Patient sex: M
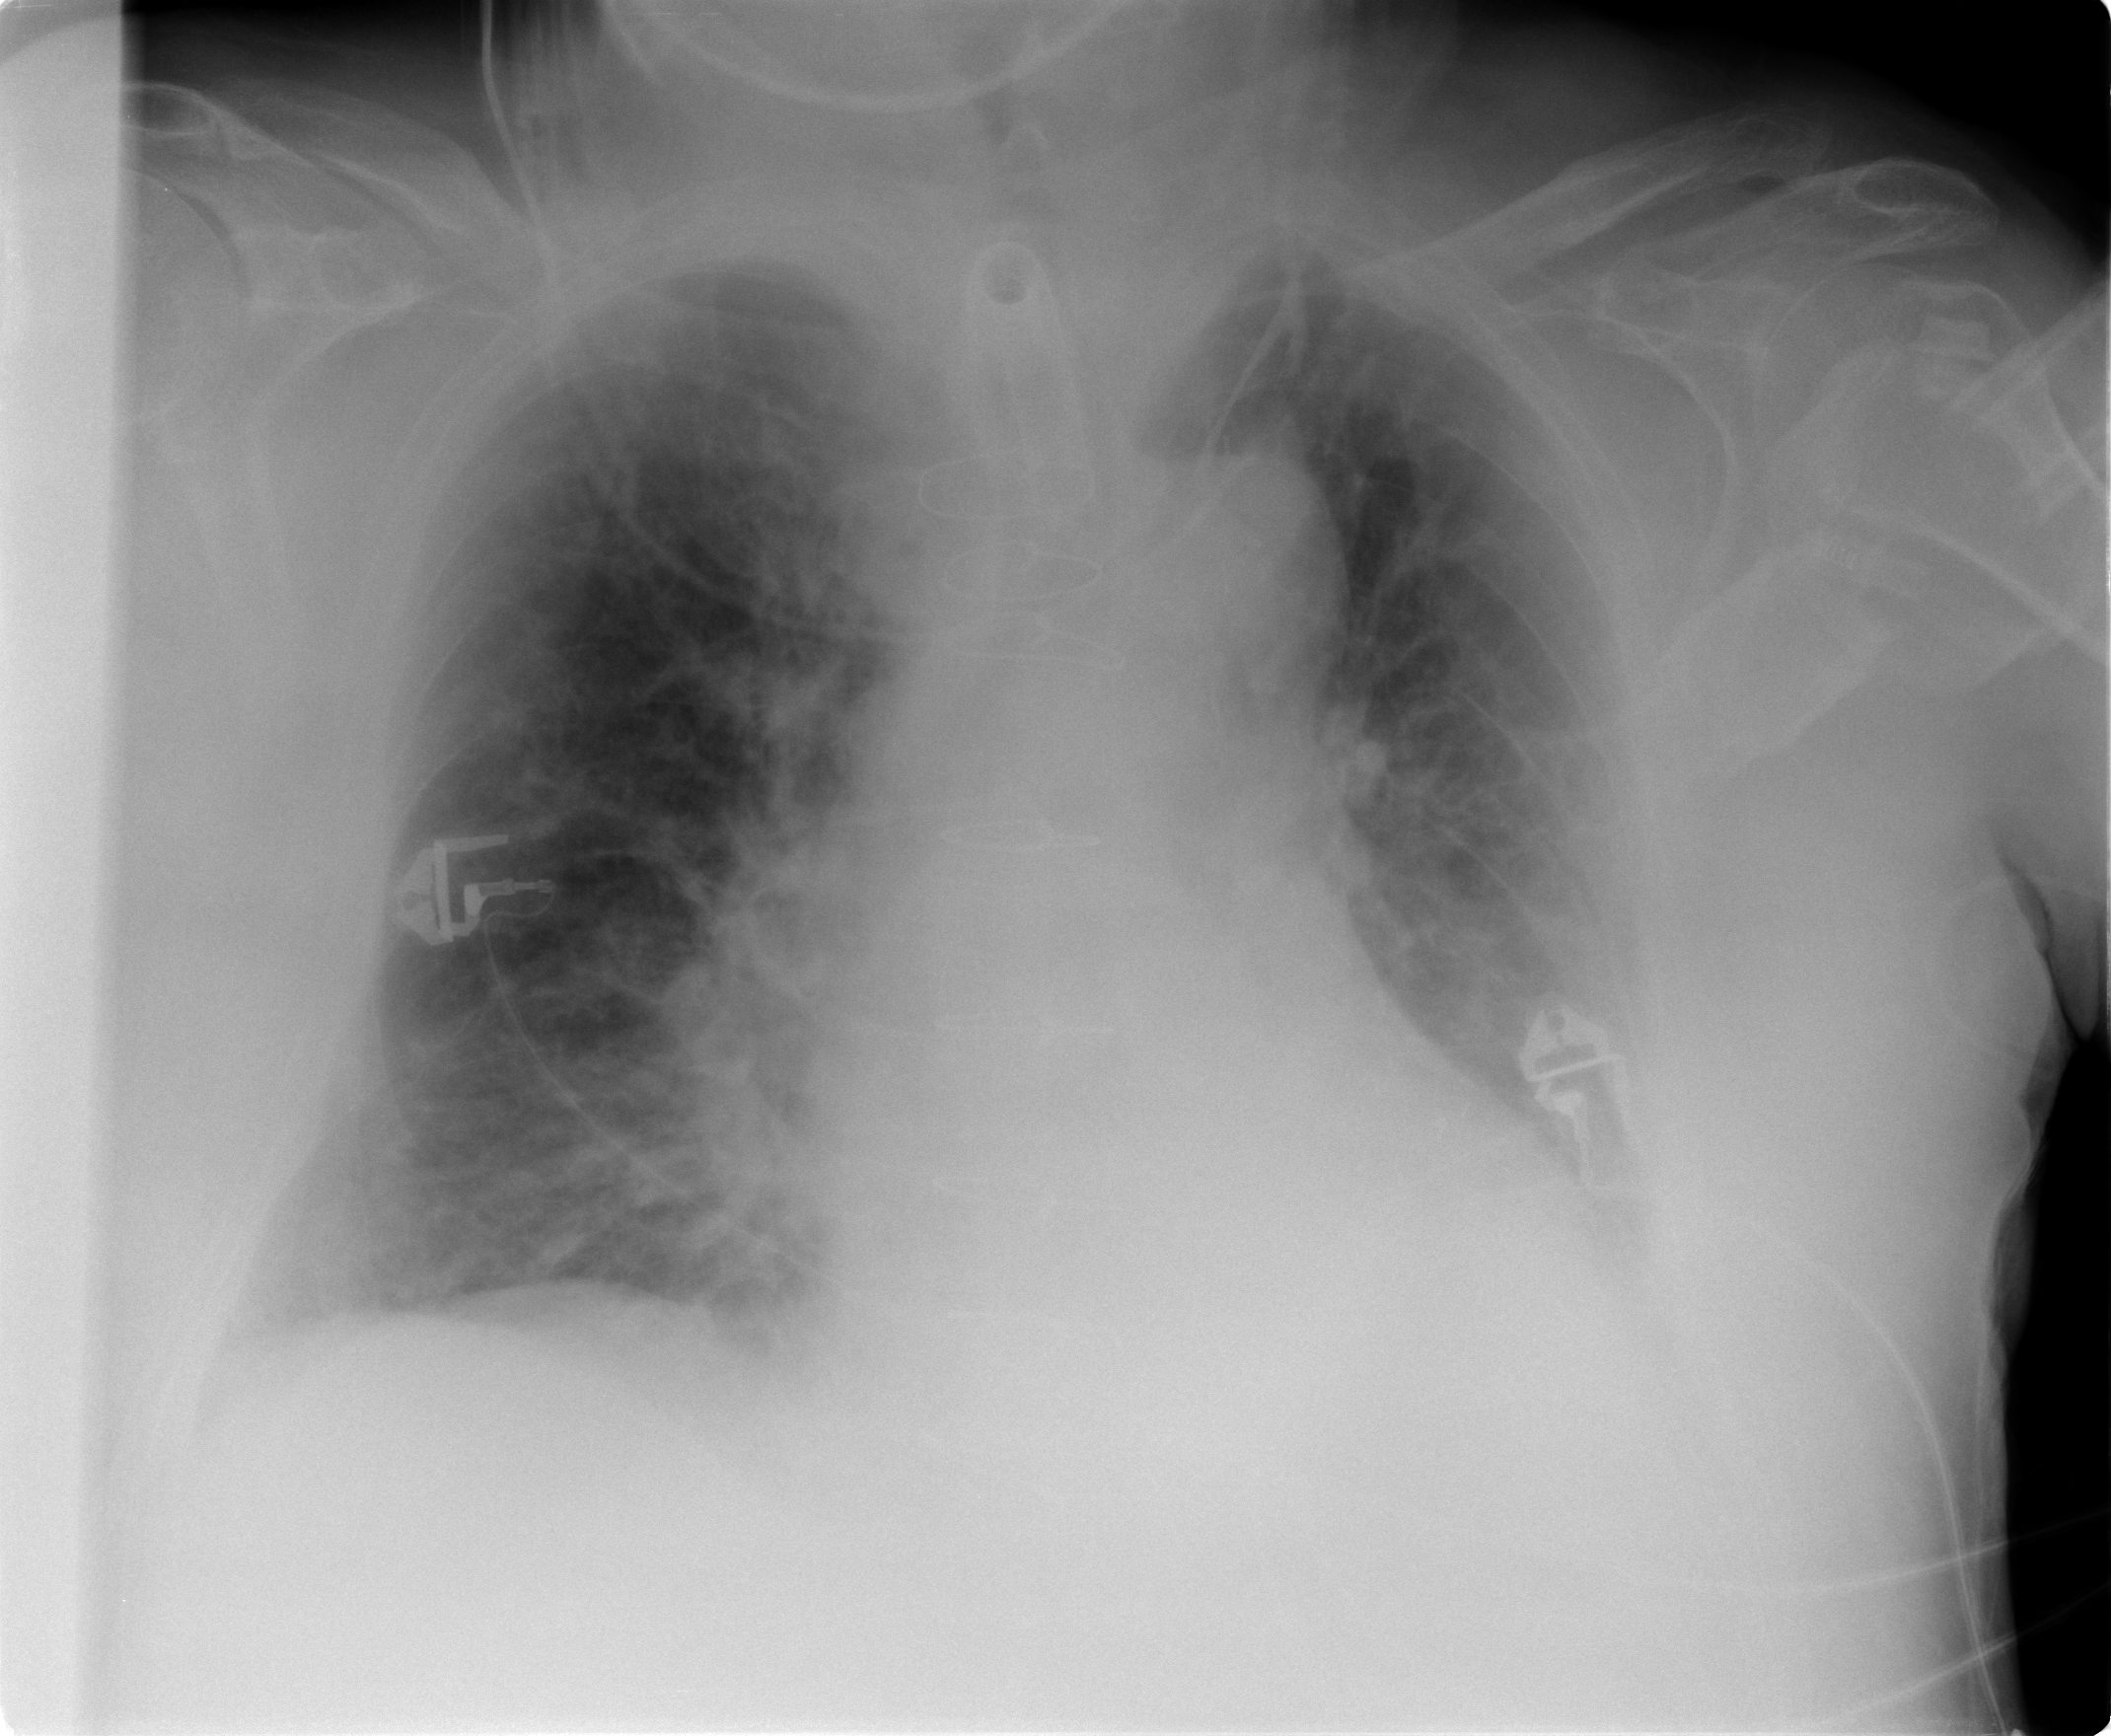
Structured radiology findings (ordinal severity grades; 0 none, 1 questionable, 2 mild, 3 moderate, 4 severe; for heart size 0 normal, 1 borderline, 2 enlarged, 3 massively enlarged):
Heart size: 1
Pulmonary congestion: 2
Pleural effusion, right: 0
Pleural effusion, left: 2
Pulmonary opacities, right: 2
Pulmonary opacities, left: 0
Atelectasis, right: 3
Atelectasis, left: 2